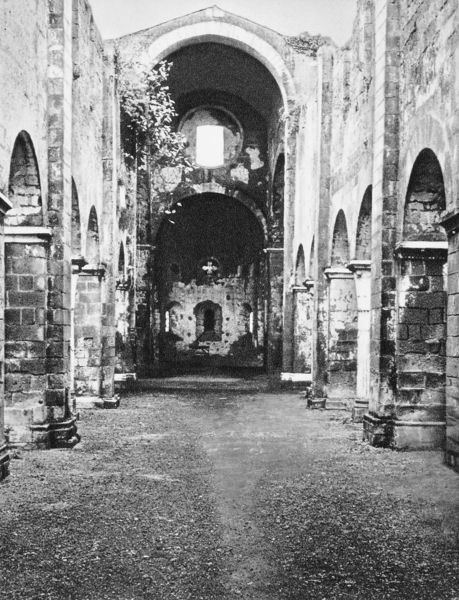
Titel: Klosterkirche S. Maria de Fálleri (Zisterzienserkloster), Ruine des Kirchenschiffes nach Osten
Standort: S. Maria de Falleri (EU - I - Latium)
Schlagwörter: baum, schatten, fenster, licht, straße, säule, säulen, weiss, gebäude, architektur, sockel, stein, kirche, innen, pflanze, schiff, bogen, ziegel, hof, pilaster, rundbogen, tor, foto, fussboden, nische, außen, ruine, gewölbe, alter, kreuz, torbogen, schwarzweiß, gebet, altar, photo, kirchenschiff, mittelschiff, altarraum, apsis, romanik, chor, kapelle, basis, sakral, basilika, kreuzgang, nischen, romanisch, rundgang, vierung, fensterrose, halbsäulen, gotteshaus, beschädigt, verwittert, akraden